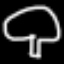
Label: mushroom